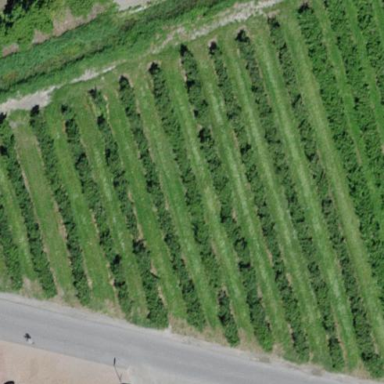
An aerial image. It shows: Orchard.